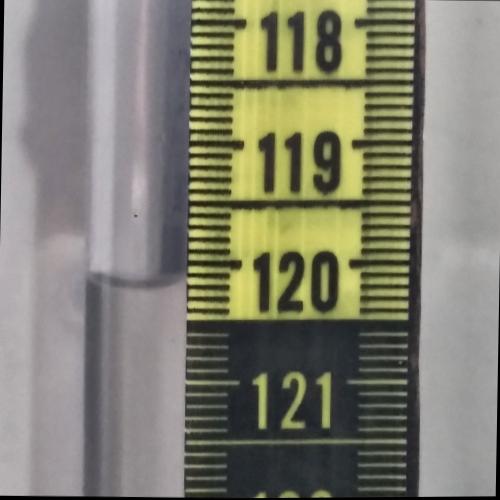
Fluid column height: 120.2 cm